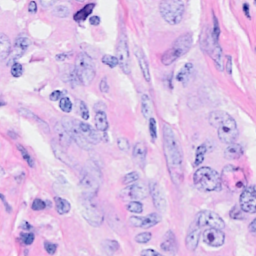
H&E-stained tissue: Breast